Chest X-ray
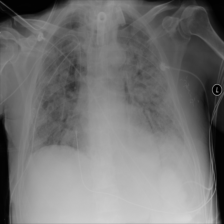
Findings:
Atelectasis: negative
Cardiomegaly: negative
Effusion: positive
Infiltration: negative
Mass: negative
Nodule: negative
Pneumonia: negative
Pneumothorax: positive
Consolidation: positive
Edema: negative
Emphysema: negative
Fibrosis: negative
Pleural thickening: negative
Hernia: negative